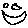
Label: smiley face